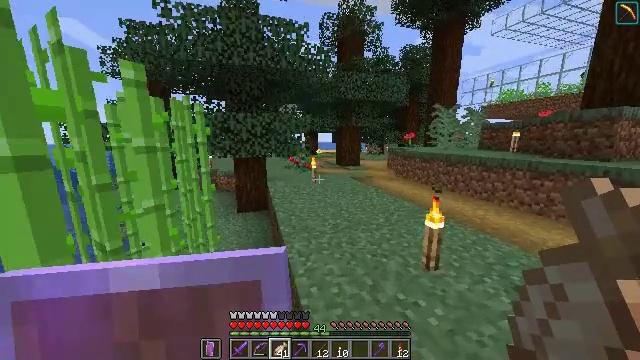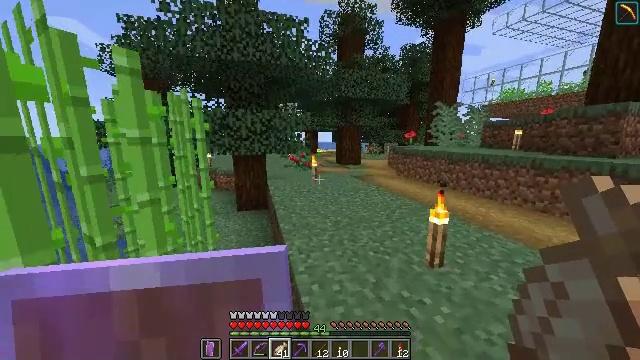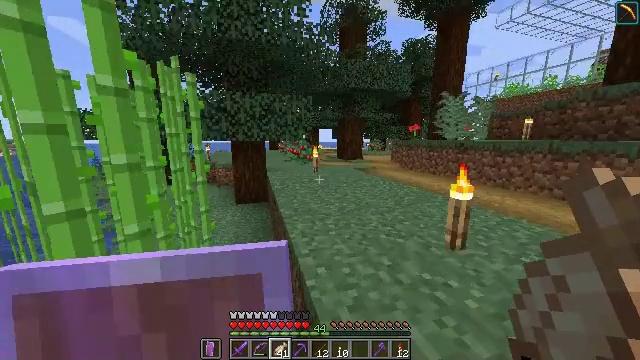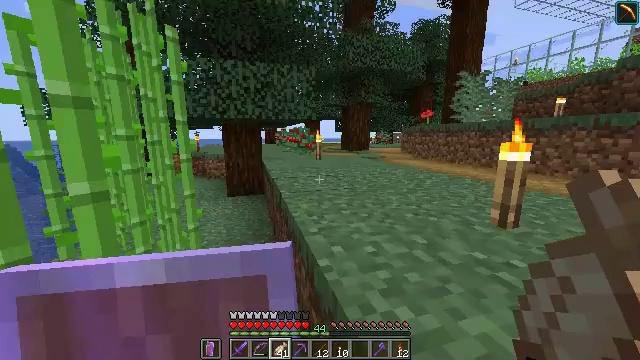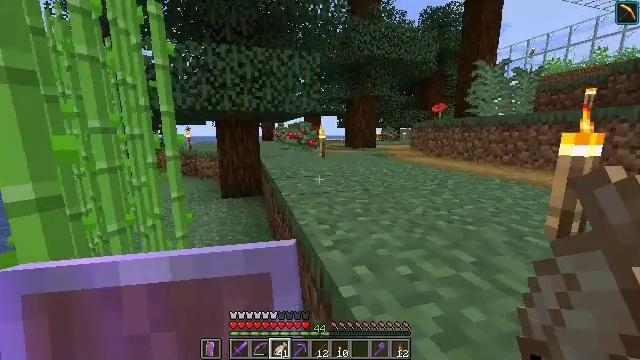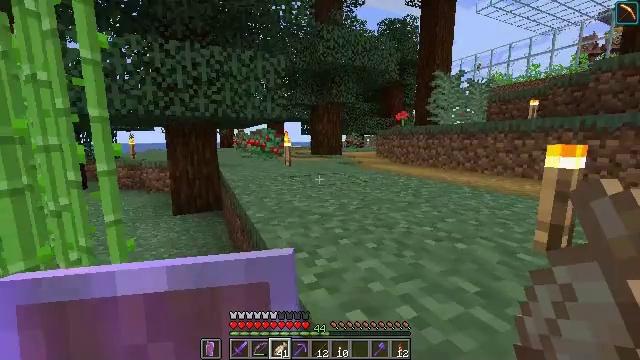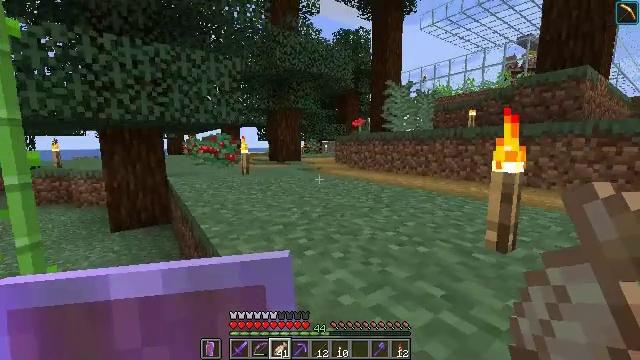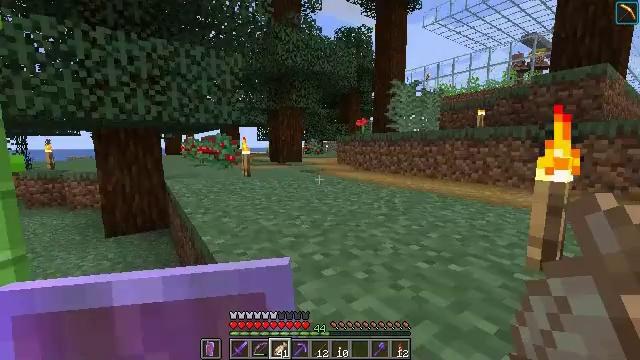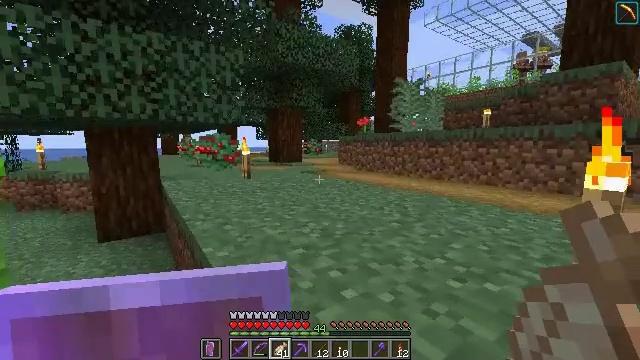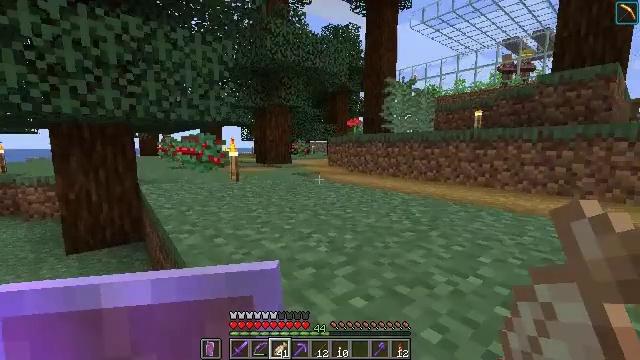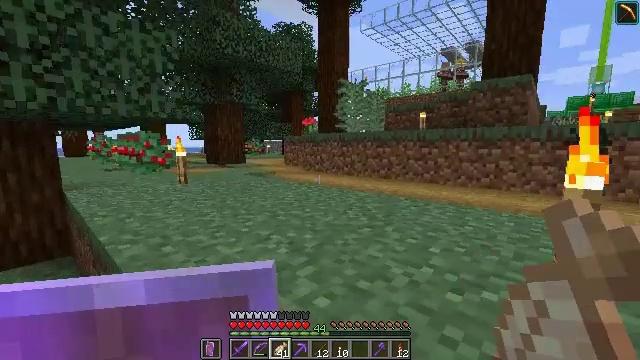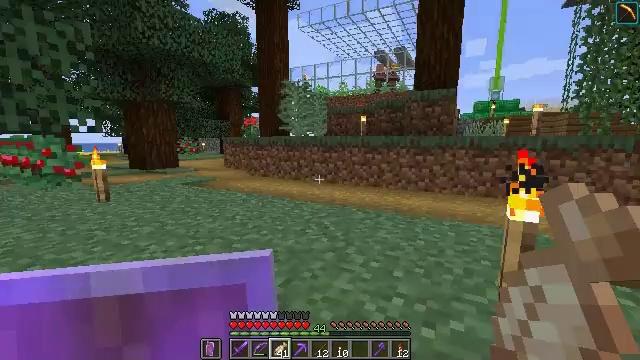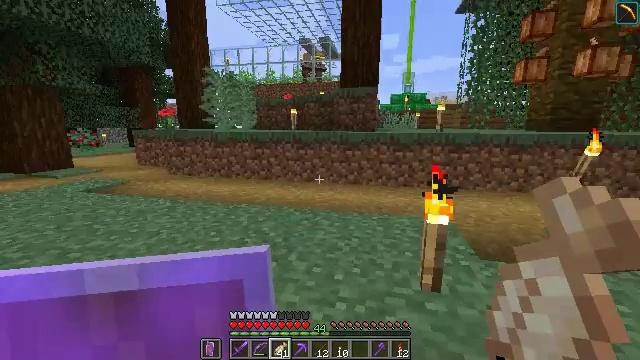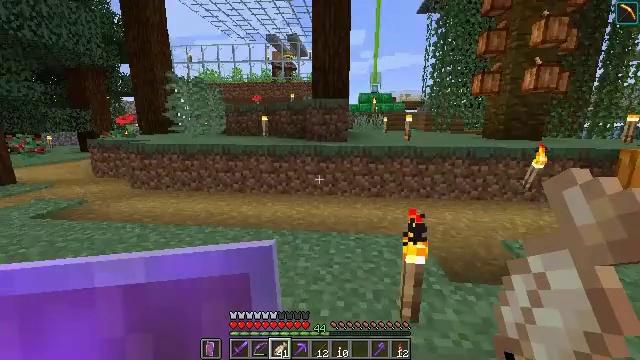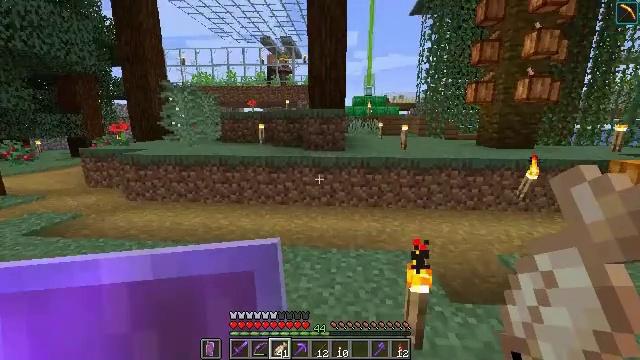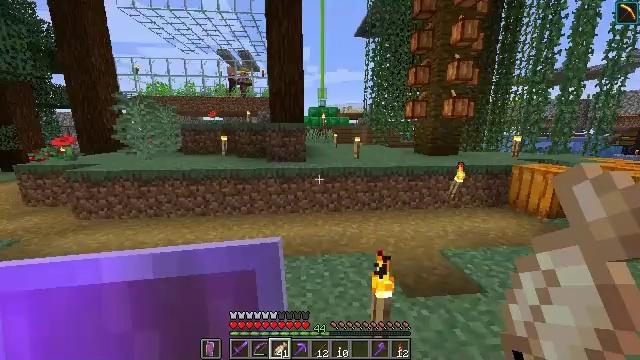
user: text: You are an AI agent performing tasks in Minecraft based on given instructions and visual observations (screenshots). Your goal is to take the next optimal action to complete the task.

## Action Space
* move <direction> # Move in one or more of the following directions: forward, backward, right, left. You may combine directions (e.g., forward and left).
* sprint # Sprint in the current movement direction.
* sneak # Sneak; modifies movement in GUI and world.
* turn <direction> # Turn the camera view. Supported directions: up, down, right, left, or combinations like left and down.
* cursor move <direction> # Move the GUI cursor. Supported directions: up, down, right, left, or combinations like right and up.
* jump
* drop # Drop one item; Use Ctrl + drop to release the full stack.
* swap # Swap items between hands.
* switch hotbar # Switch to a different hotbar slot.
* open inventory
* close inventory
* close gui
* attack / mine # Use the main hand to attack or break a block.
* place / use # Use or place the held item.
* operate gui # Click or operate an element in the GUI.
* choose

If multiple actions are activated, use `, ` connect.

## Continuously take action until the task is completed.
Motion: motion action
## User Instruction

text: Obtain a stonecutter from the crafting table.
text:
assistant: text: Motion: move forward, sprint
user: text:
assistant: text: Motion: move forward, sprint
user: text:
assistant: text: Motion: move forward, sprint
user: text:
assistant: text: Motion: move forward, sprint
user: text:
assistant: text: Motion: move forward, sprint, turn right and up
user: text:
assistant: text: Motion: move forward, sprint, turn right and up
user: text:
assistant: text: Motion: move forward, sprint
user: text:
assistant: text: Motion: move forward, sprint
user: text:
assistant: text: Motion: move forward, sprint, turn right
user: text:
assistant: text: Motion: move forward, sprint, turn right
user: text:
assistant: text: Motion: move forward, sprint, turn right and down, jump
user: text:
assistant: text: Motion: move forward, sprint, turn right and down, jump
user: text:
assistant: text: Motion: move forward, sprint, turn right and down, jump
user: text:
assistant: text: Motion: move forward, sprint, turn right, jump
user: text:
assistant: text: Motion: move forward, sprint, turn right, jump
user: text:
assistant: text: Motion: move forward, sprint, turn left and up, jump
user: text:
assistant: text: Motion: move forward, sprint
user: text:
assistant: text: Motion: move forward, sprint
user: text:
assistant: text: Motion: move forward, sprint
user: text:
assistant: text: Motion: move forward, sprint
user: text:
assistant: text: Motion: move forward, sprint
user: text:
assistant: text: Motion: move forward, sprint
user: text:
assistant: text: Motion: move forward, sprint
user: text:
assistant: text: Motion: move forward, sprint
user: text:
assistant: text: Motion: move forward, sprint
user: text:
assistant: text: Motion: move forward, sprint, turn right
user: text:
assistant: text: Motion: move forward, sprint, turn right and down
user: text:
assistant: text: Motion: move forward, sprint, turn right and down
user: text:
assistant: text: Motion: move forward, sprint, turn right and down
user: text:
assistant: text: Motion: move forward, sprint, turn right and down